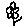
Label: flower